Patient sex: F
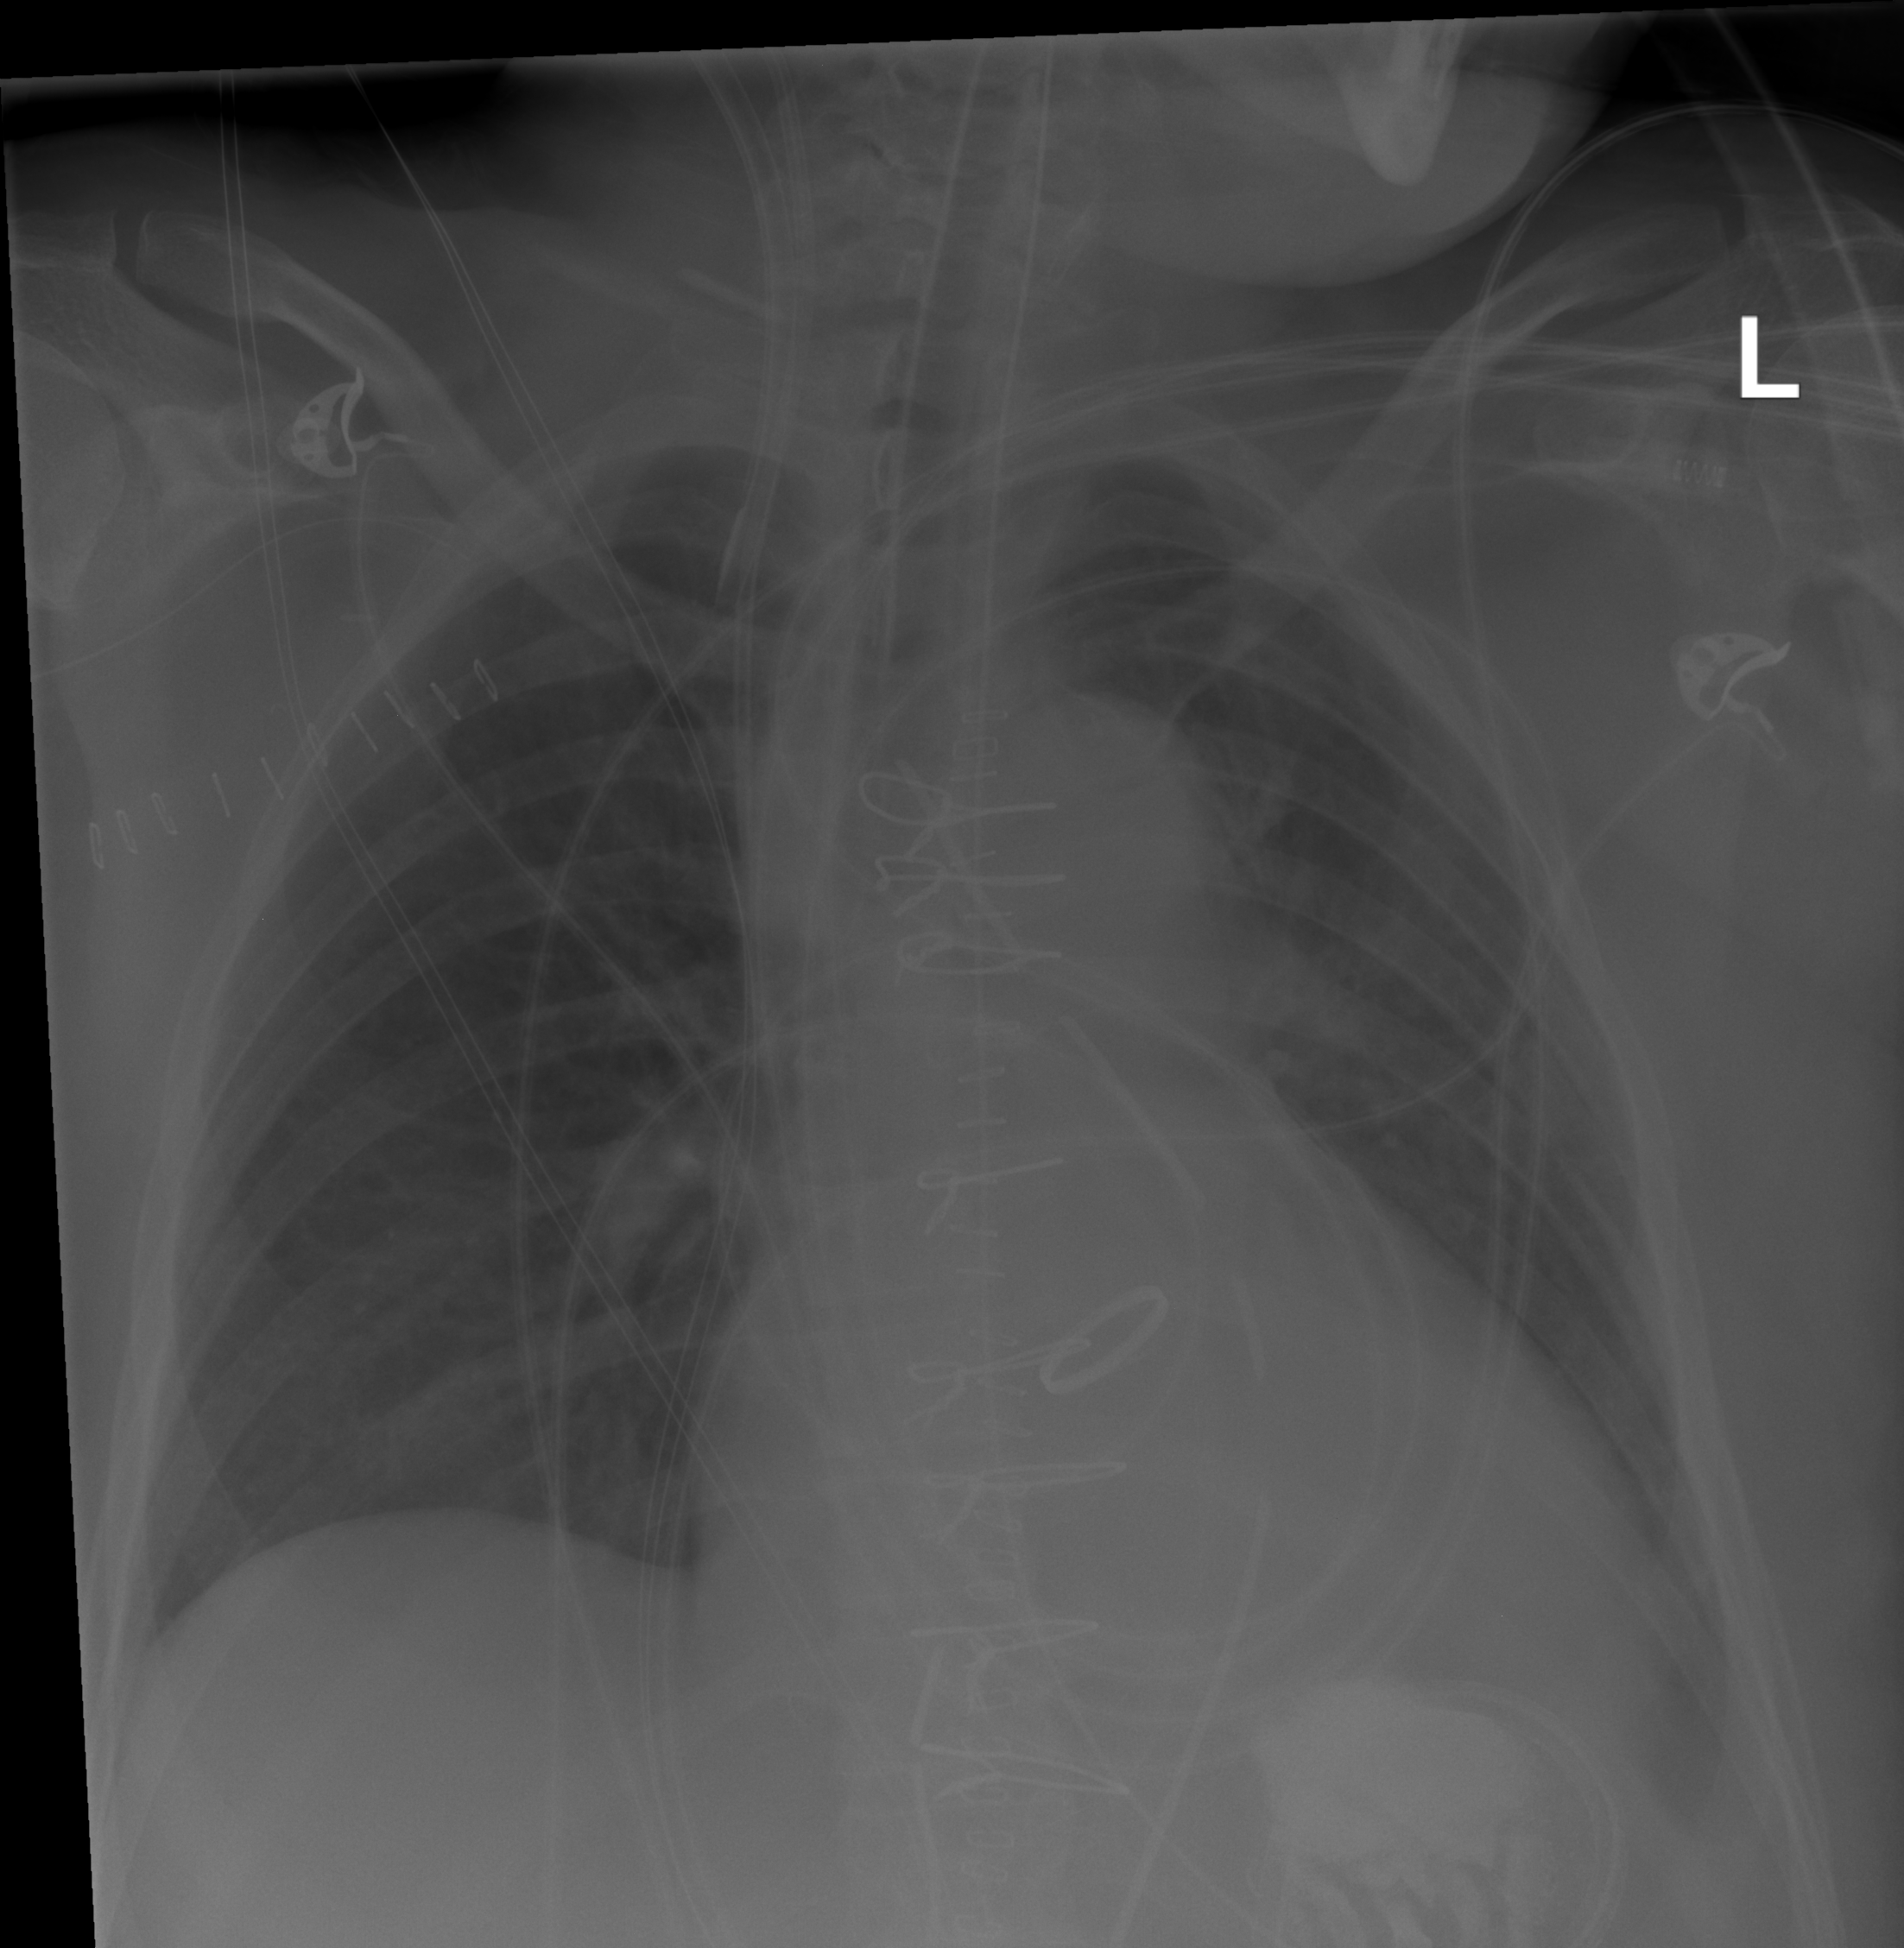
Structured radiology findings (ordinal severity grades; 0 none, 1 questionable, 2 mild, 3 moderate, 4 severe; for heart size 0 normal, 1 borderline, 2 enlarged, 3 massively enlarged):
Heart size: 2
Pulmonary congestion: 0
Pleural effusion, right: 0
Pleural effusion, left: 2
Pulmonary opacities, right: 0
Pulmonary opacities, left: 0
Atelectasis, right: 0
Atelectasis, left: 0